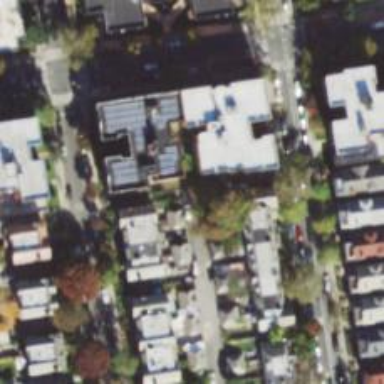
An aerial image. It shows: Alley classified as service road.